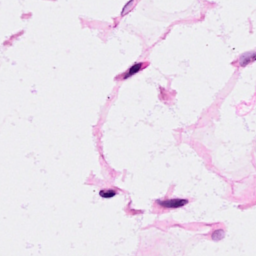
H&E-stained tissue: Breast